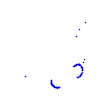
Particle: pion